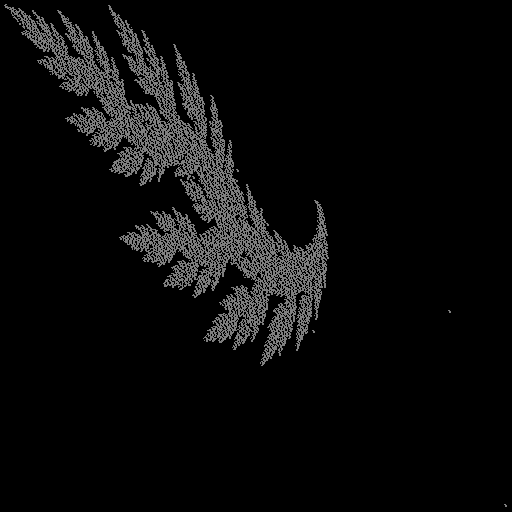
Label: cedarleaf